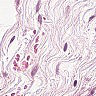
Metastatic tissue present: no